Question: I was wondering if the following case is possible with jtable:
R4 and R6 are "sub rows" and they reference R1, so whenever I click on R1, it should auto-select R4 and R6.

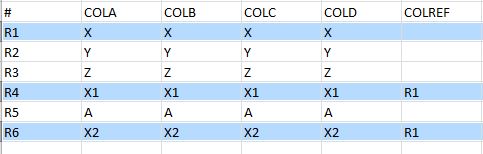
Answer: Yes, it's possible. This is a very basic 'hacky' example which should give you enough information about the method calls involved. This will select row 3 & 5 whenever you select row 1:
'''
// jt is a JTable defined at class level for handle visibility
jt = new JTable() {
@Override
public void valueChanged(ListSelectionEvent e) {
super.valueChanged(e);
if(e.getValueIsAdjusting()) return;
if(jt.getSelectedRow() == 1 && jt.getSelectedRows().length == 1) {
ListSelectionModel lsm = jt.getSelectionModel();
lsm.addSelectionInterval(3, 3);
lsm.addSelectionInterval(5, 5);
}
}
};
'''